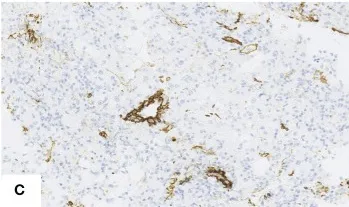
Hepatic PEComa. Hematoxylin andeosin (H&E) staining revealed atypical epithelioid cells with abundant eosinophilic cytoplasm. Focally positive for SMA [(A-D),scale bars 50microm.
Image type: pathology (h&e)